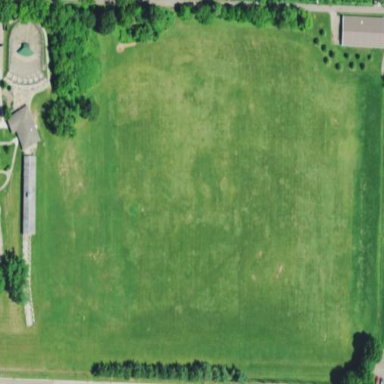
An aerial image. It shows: Grassy area used as driving range for golf.